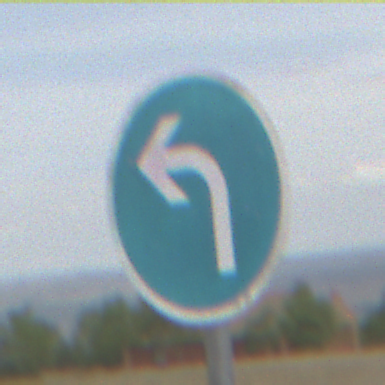
Verkehrszeichen: VorgeschriebeneFahrtrichtungLinks
Umgebung: Outdoor, Nature
Tageszeit: Midday
Wetter: PartlyCloudy
Licht: Natural
Jahreszeit: NotSpecified
Kontrast: MediumContrast